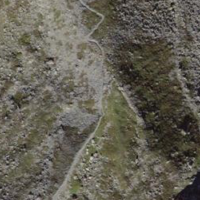
EUNIS habitat code: 47
Species observed at this site:
Saxifraga aizoides